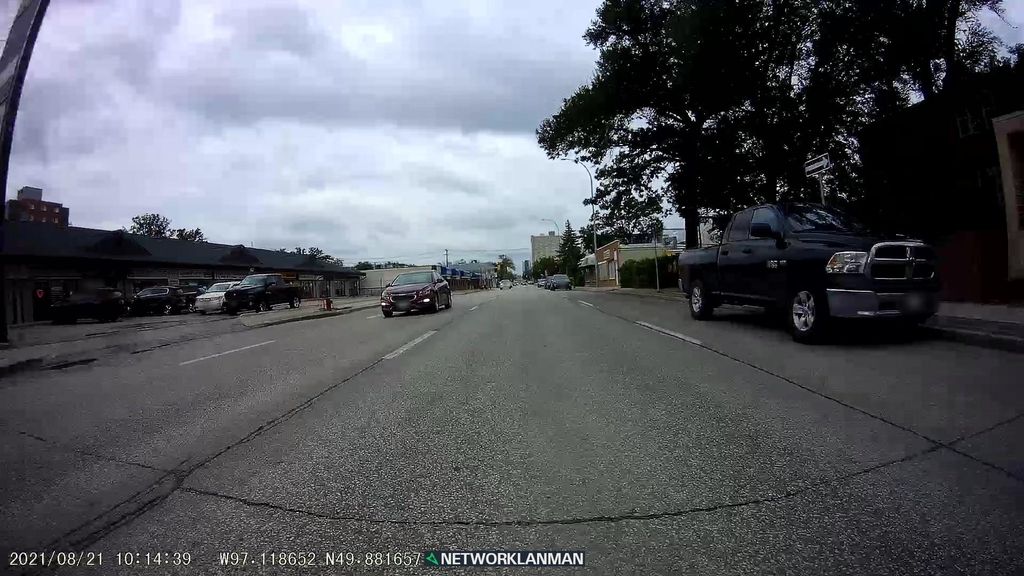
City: winnipeg